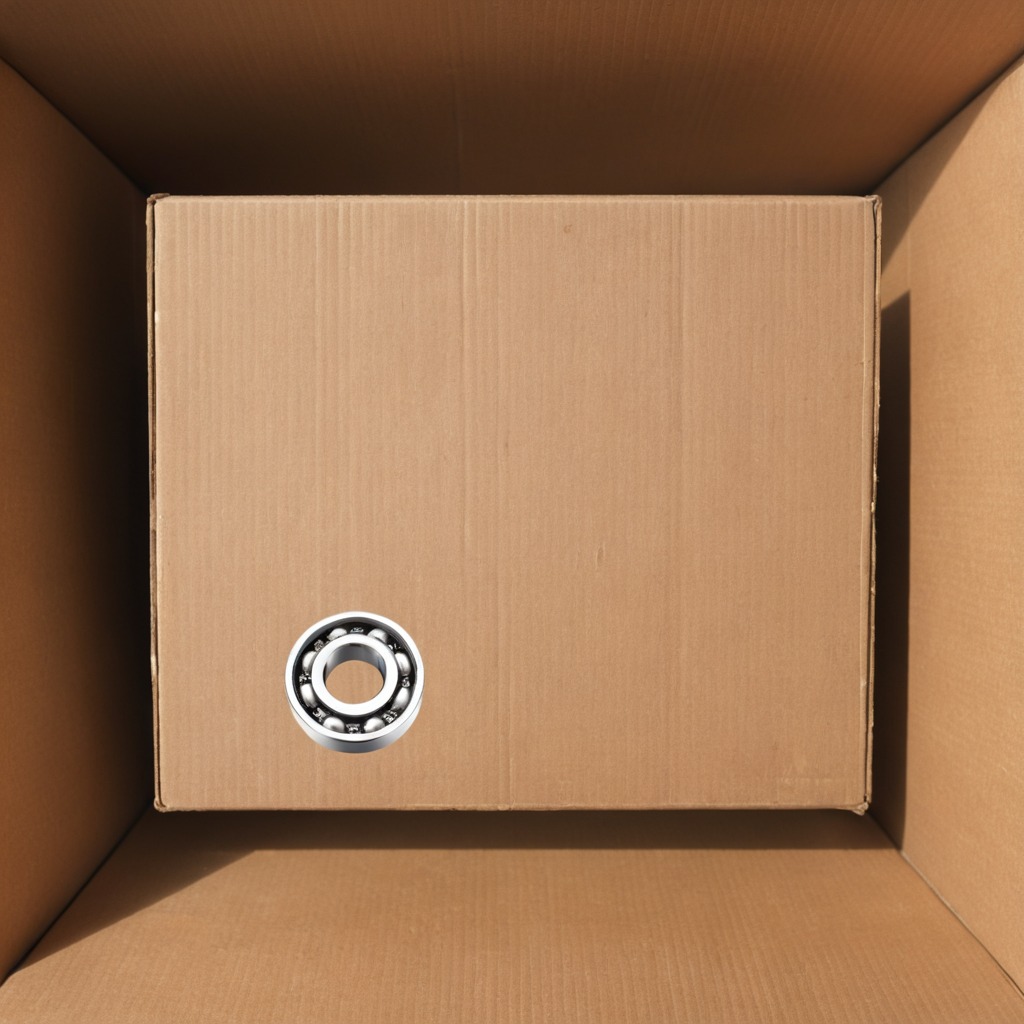
A metal ball bearing is lying on a clean dry cardboard box surface in an outdoor workshop during daytime bright natural light soft shadows slightly creased but